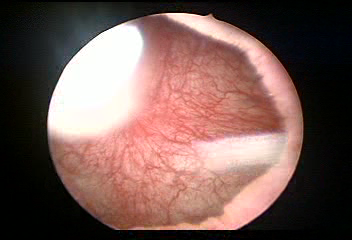
Modality: WLC
Class: Normal mucosa
Bladder cancer association: No